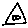
Label: triangle